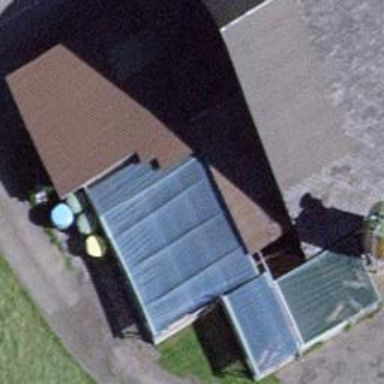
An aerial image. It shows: View of roof of building.